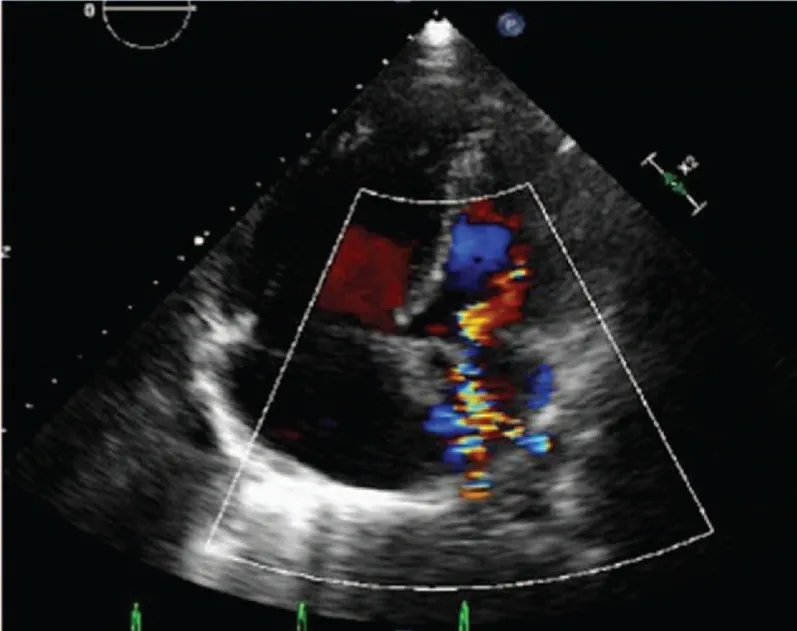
Four-chamber echocardiography view of PV stenosis in patient with FM. Note the presence of turbulent flow within the left atrium.
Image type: radiology (ultrasound)